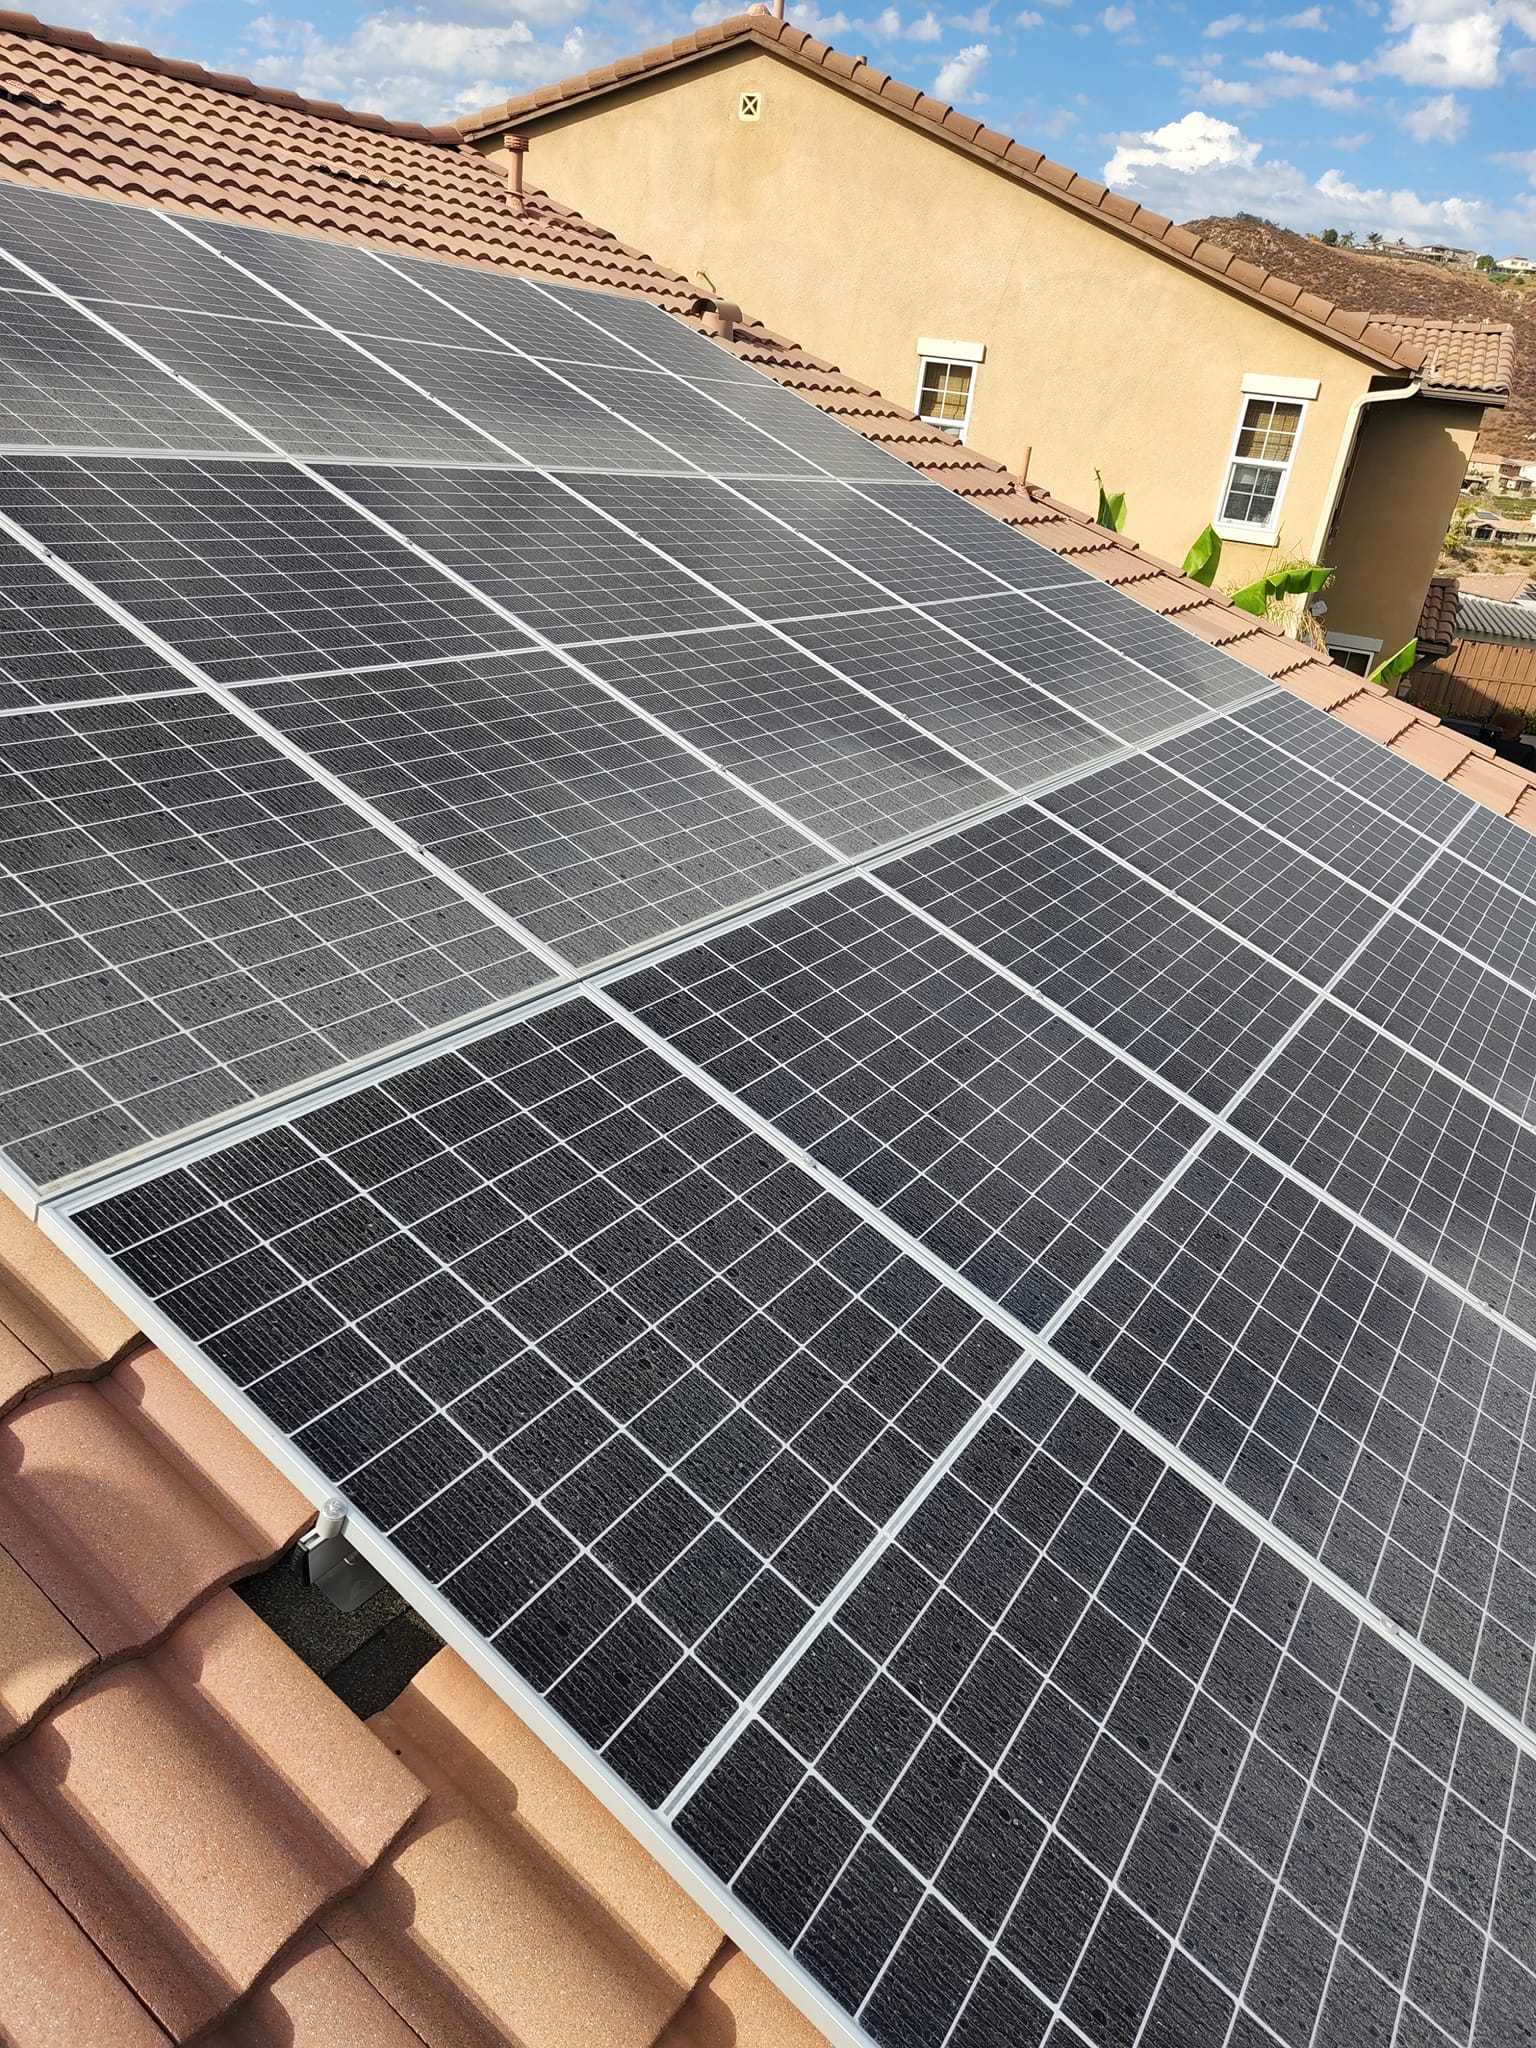
Label: Dusty